Interaction volume radius: 10 \u00c5
Interaction volume height: 25 \u00c5
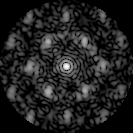
Disorder parameter: 0.5587